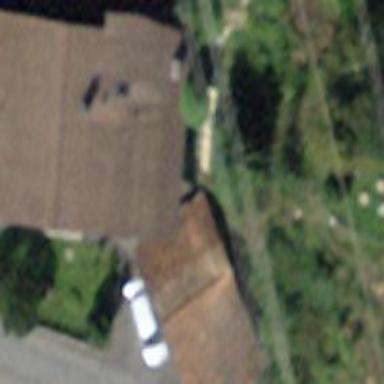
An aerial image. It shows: Shed building.